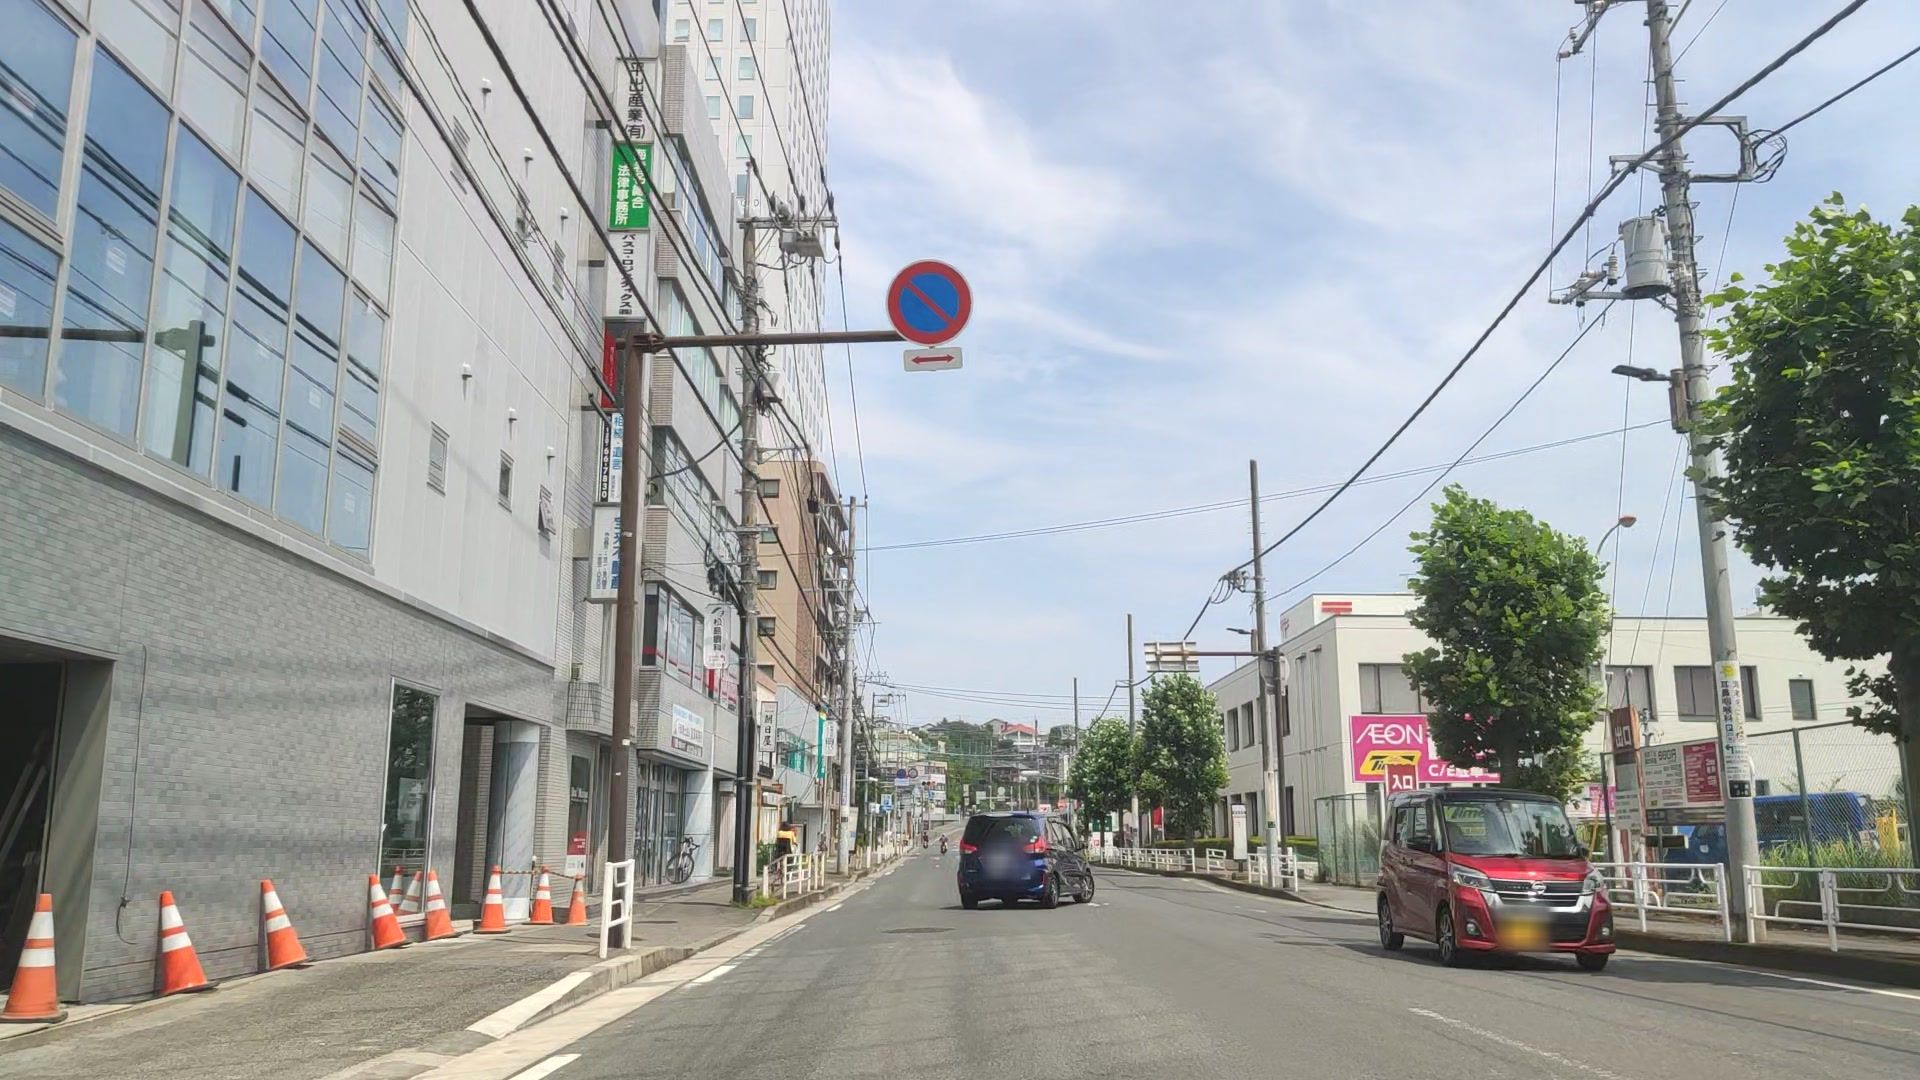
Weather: clear
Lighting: day
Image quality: good
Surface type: driving surface
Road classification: footway
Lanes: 3
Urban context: urban centre
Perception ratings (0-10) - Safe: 5.79, Lively: 5.73, Beautiful: 6.44, Boring: 5.21, Depressing: 6.39, Wealthy: 1.39